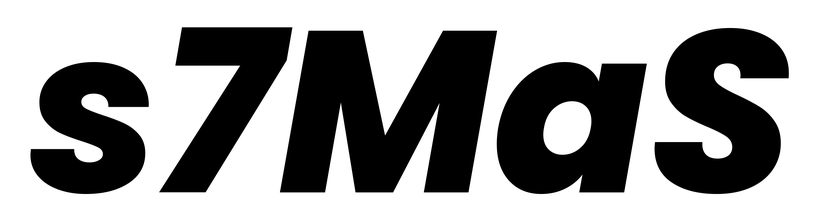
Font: Poppins-ExtraBoldItalic